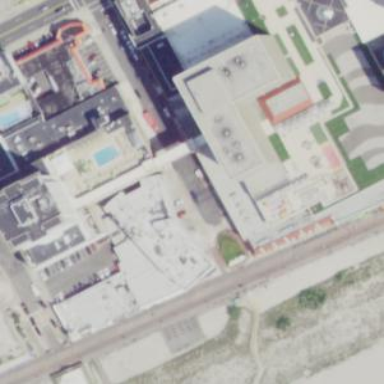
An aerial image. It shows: Hotel building.